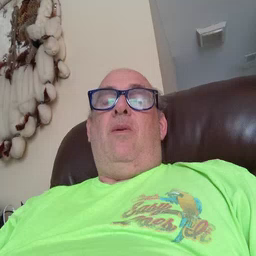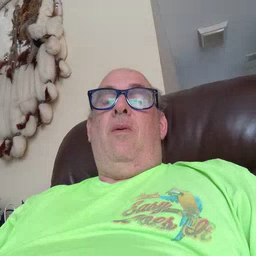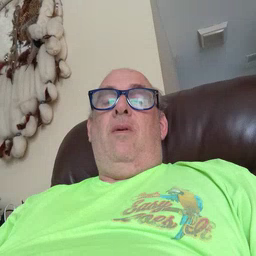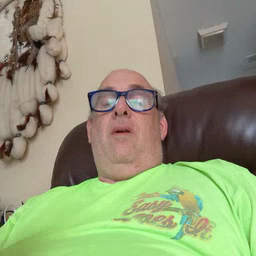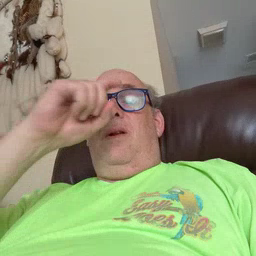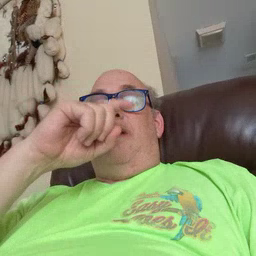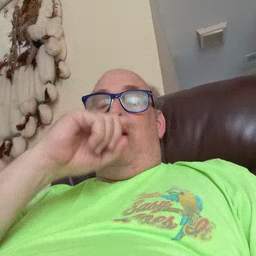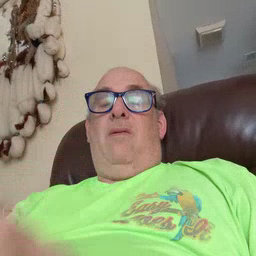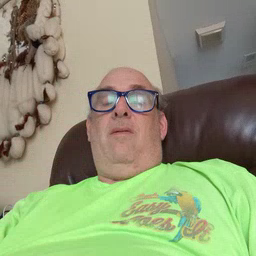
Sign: doll